Question: Count the number of objects in the diagram.
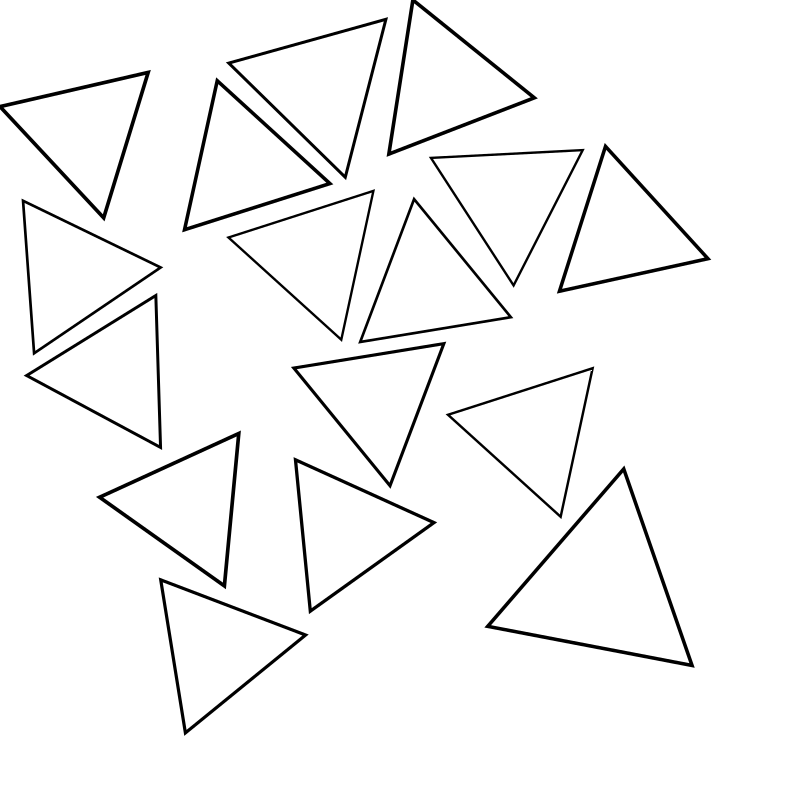
Answer: 16